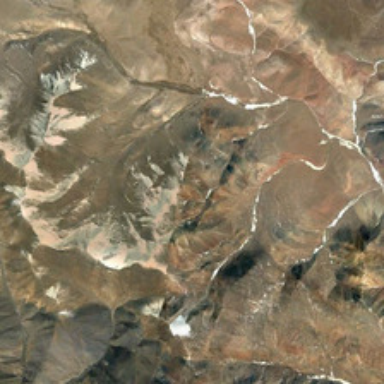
Some white snows are in a piece of khaki mountains .